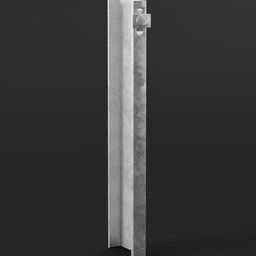
Label: tools